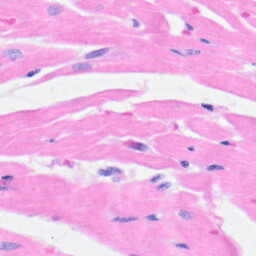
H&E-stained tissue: Heart